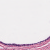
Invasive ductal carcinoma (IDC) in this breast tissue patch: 0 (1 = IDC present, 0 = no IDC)